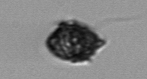
Label: Kryptoperidinium_triquetrum